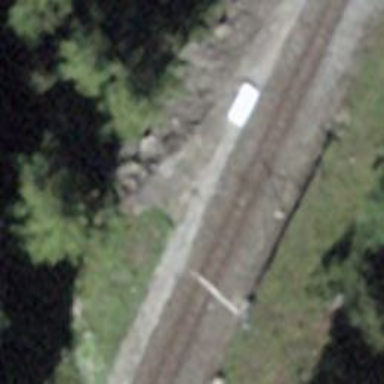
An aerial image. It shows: Narrow-gauge railway with 1 track. The tracks are electrified with contact line.